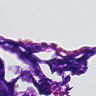
Metastatic tissue present: no